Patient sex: F
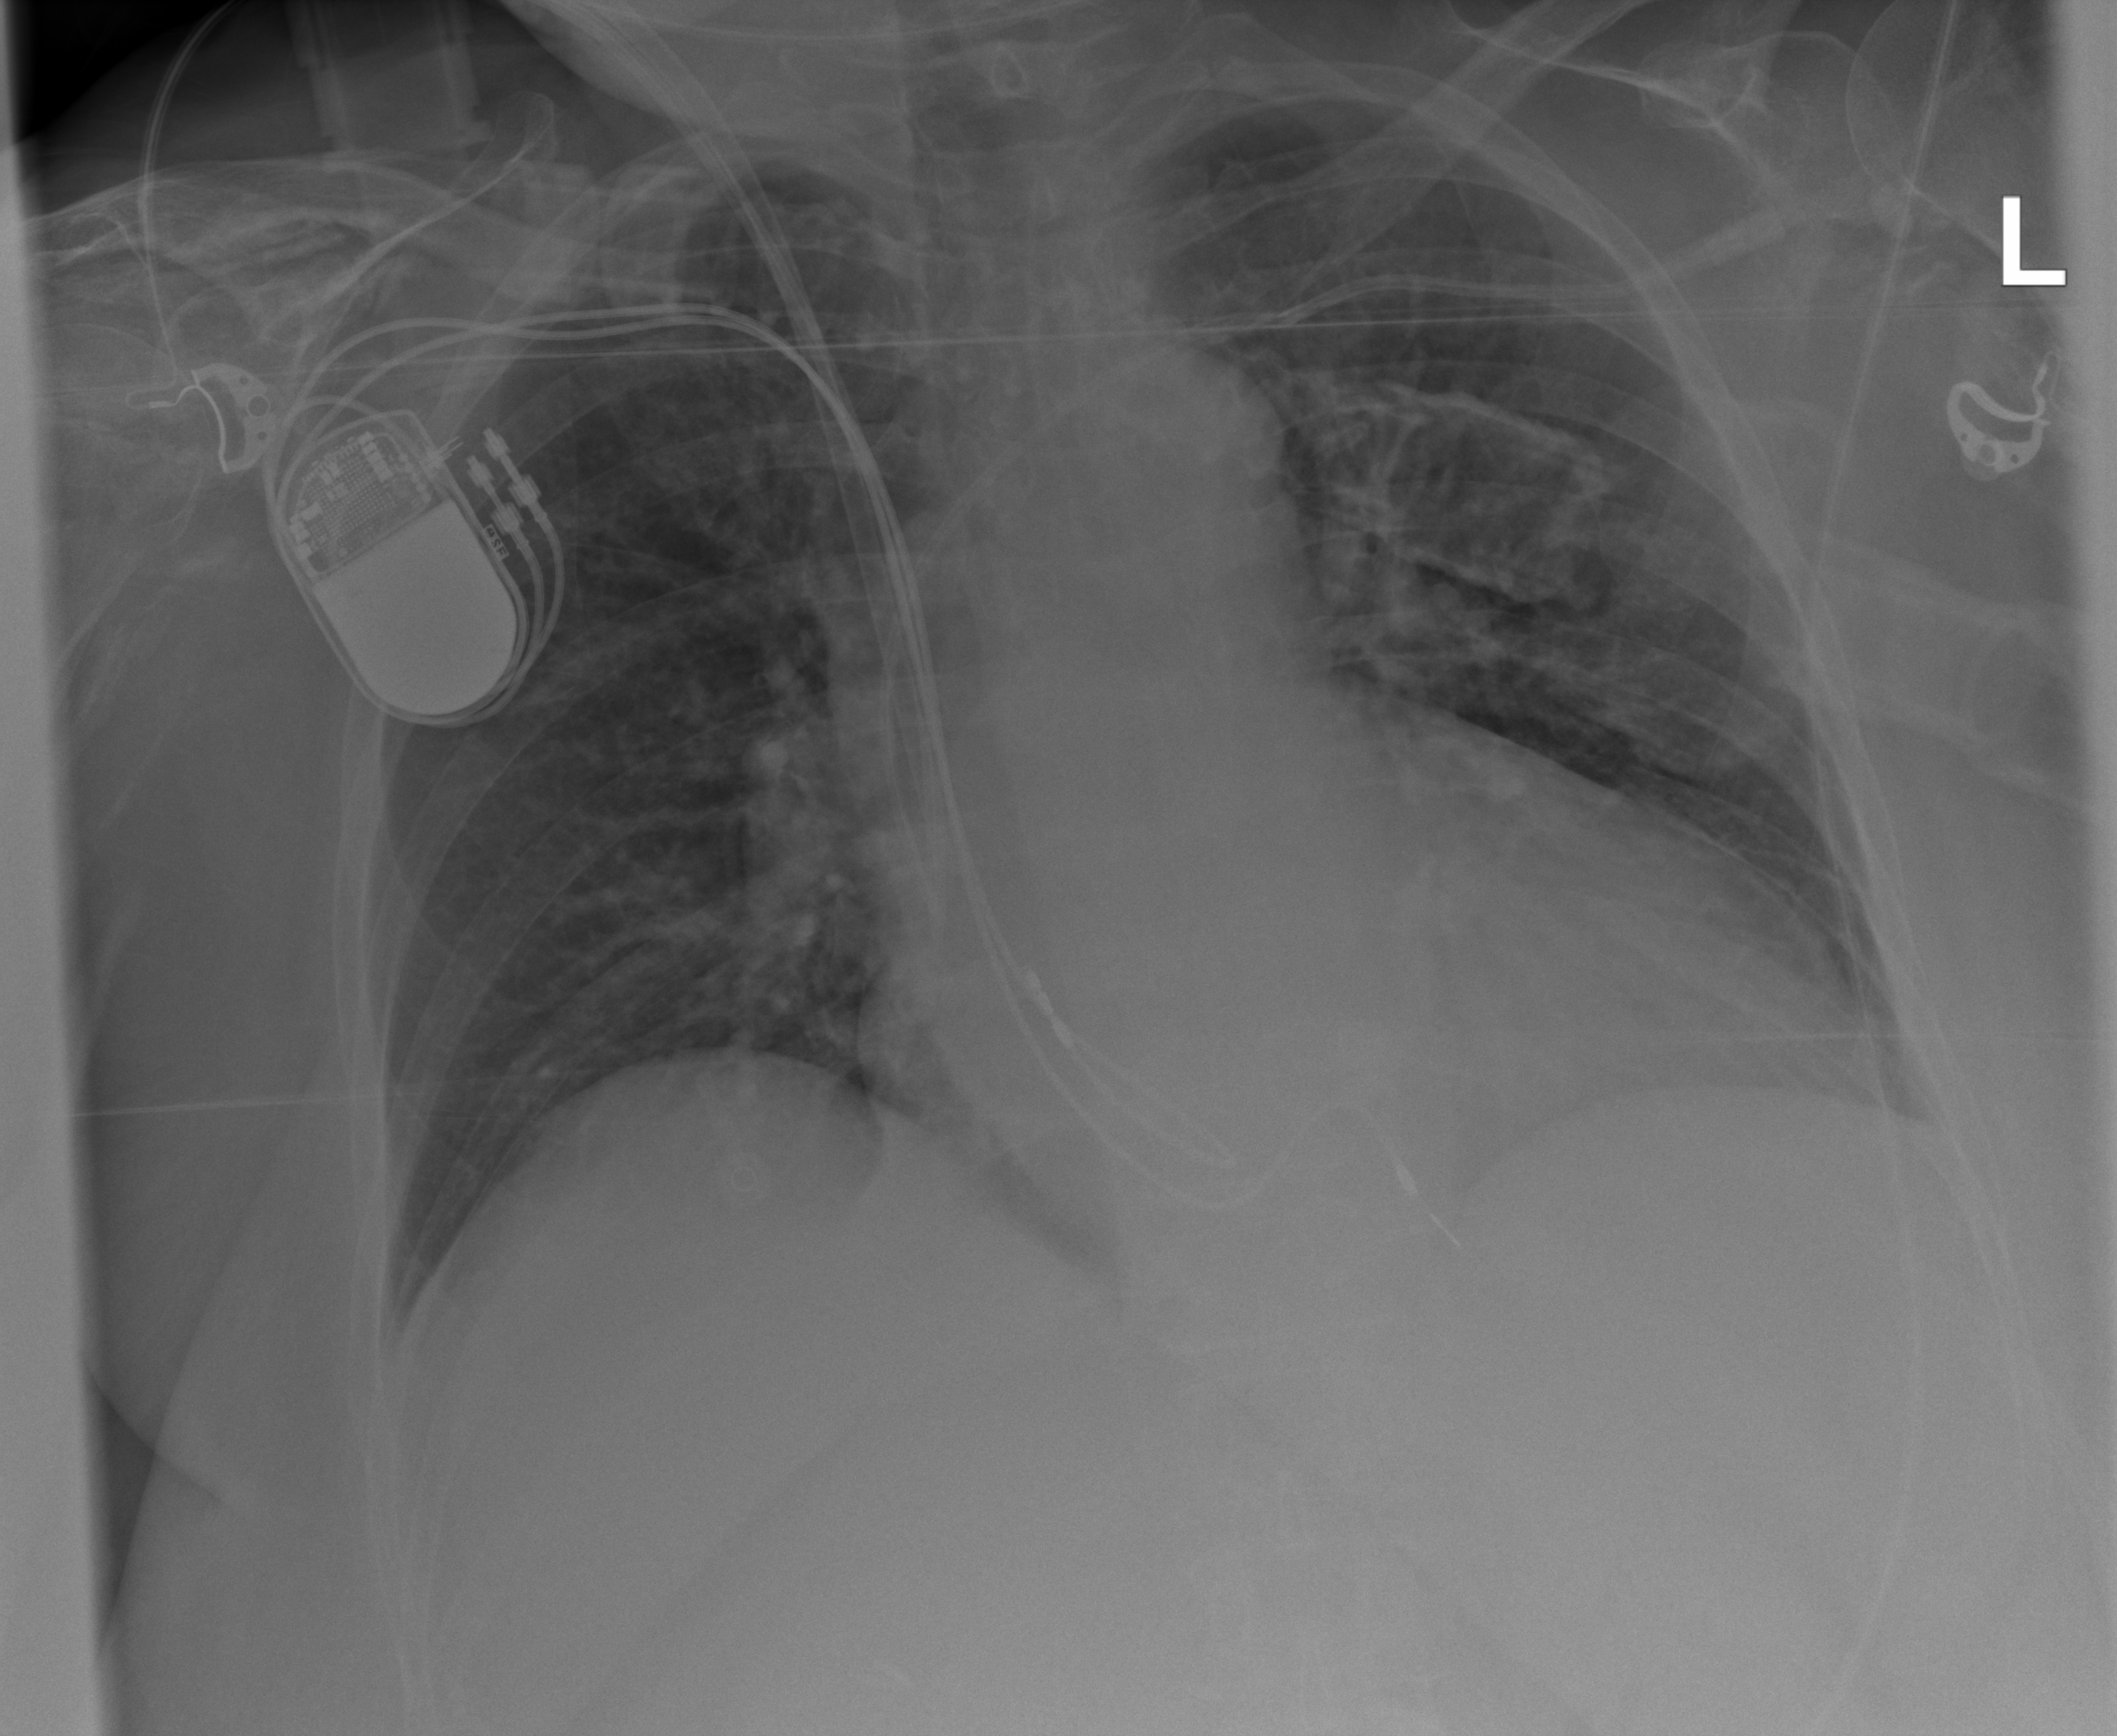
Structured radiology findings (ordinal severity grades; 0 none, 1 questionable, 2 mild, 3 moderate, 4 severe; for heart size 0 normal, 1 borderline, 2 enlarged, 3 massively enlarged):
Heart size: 2
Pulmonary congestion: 2
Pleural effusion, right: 2
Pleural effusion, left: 0
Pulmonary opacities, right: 0
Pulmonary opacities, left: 0
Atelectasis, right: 0
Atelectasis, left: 0